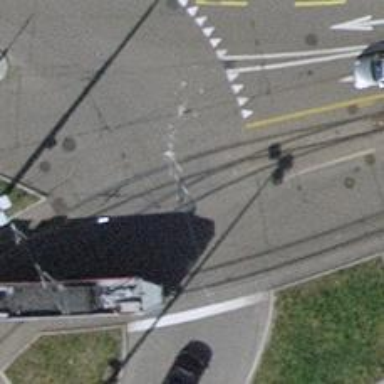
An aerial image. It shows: Tram crossing on the railway.